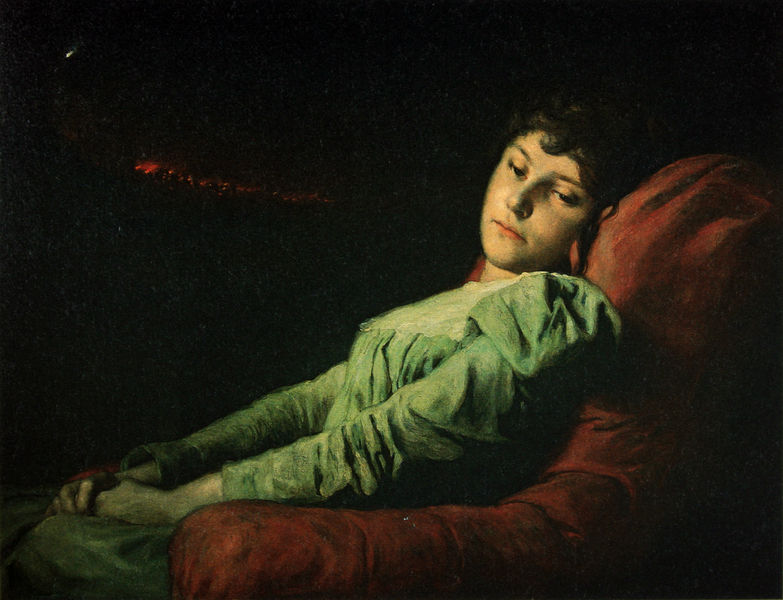
Titel: Clairvoyant-Veritas (Hellseherin)
Künstler: Gabriel von Max
Standort: Regensburg
Institution: Kunstforum Ostdeutsche Galerie
Schlagwörter: dunkel, feuer, gemälde, grün, sitzen, braun, frau, hell, hintergrund, kleid, licht, mund, nacht, nase, schwarz, rot, malerei, jung, augen, blass, falten, gesicht, trauer, hände, portrait, haare, reich, sessel, lippen, ruhe, liegen, melancholisch, gesenkt, nachdenklich, traum, sehnsucht, mittelalter, anlehnen, träumen, grün rot, rote lippen, sitzten, feue